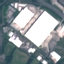
Land use / land cover class: Industrial